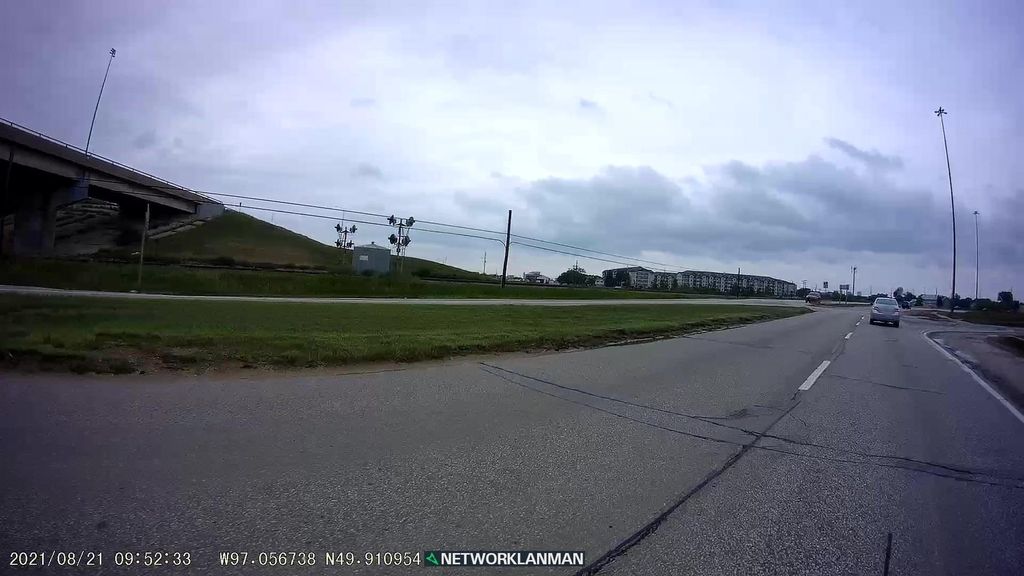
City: winnipeg